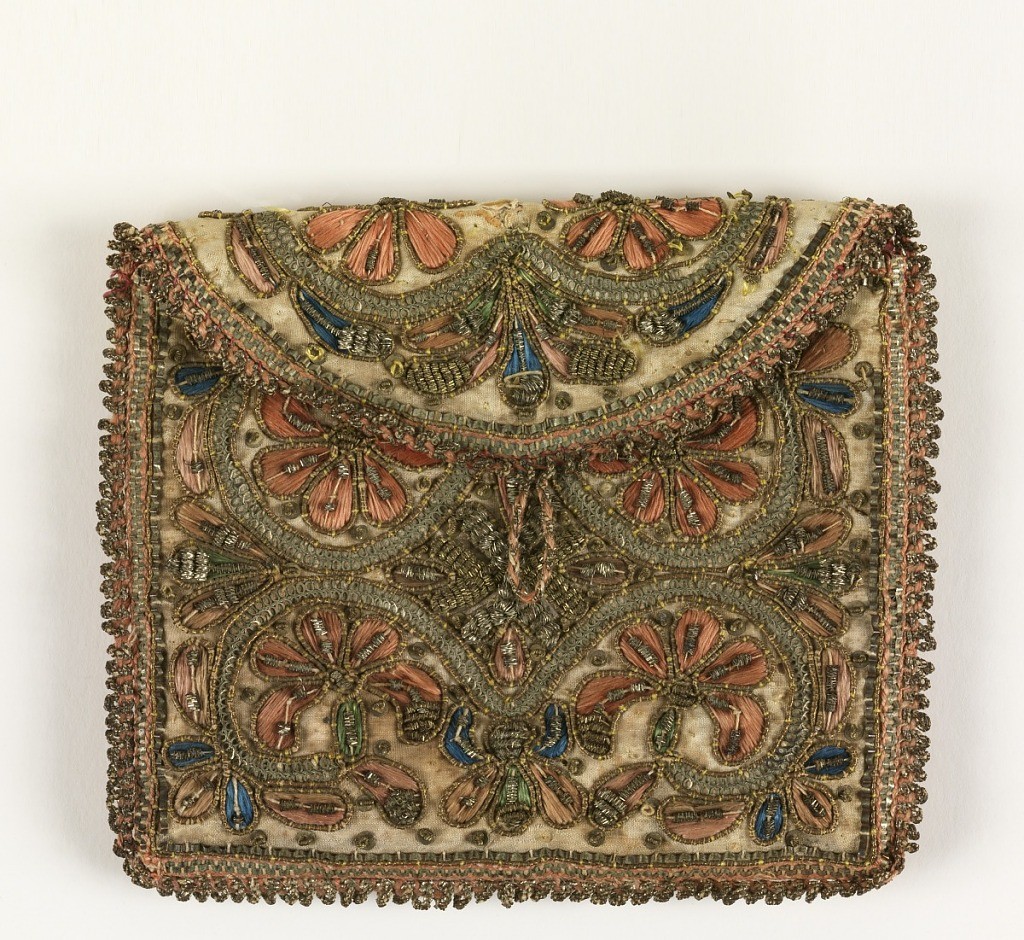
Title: Purse
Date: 18th century
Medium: silk, metallic thread, foil strips, coiled gilt wire, spangles Technique: embroidered in satin and couching stitches on plain weave foundation
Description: Rectangular purse with half-circle flap in white silk, embroidered in pink and blue silk and gold metallic thread, strip, coiled wire and spangles, and egded with woven metallic trim. Symmetrical design of scrolls and flowers;  red silk lining.